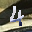
Label: 4